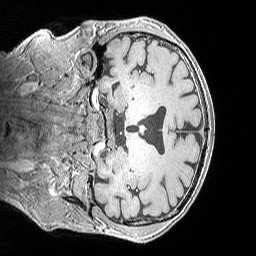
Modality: MP2RAGE
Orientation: coronal
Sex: male
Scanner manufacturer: siemens
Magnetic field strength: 3 T
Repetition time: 5 s
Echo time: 0.00292 s